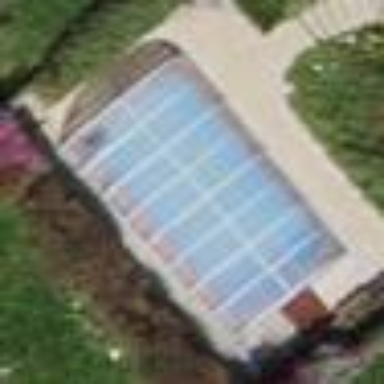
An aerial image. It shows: Swimming pool located in leisure land.